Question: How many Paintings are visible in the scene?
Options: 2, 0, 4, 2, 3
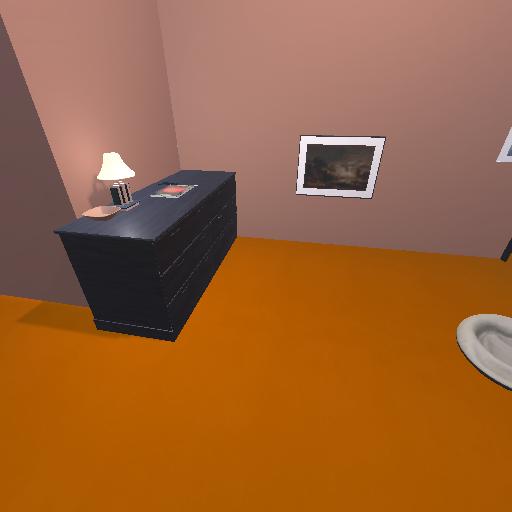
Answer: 2